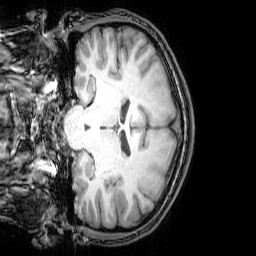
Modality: T1w
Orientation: coronal
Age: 20
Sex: male
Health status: healthy
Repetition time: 0.081 s
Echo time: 0.037 s